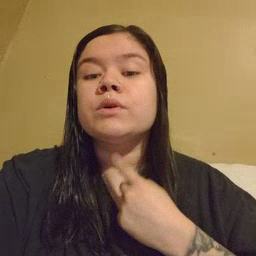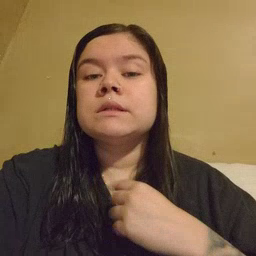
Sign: thirsty